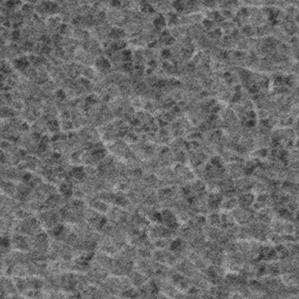
Label: frost